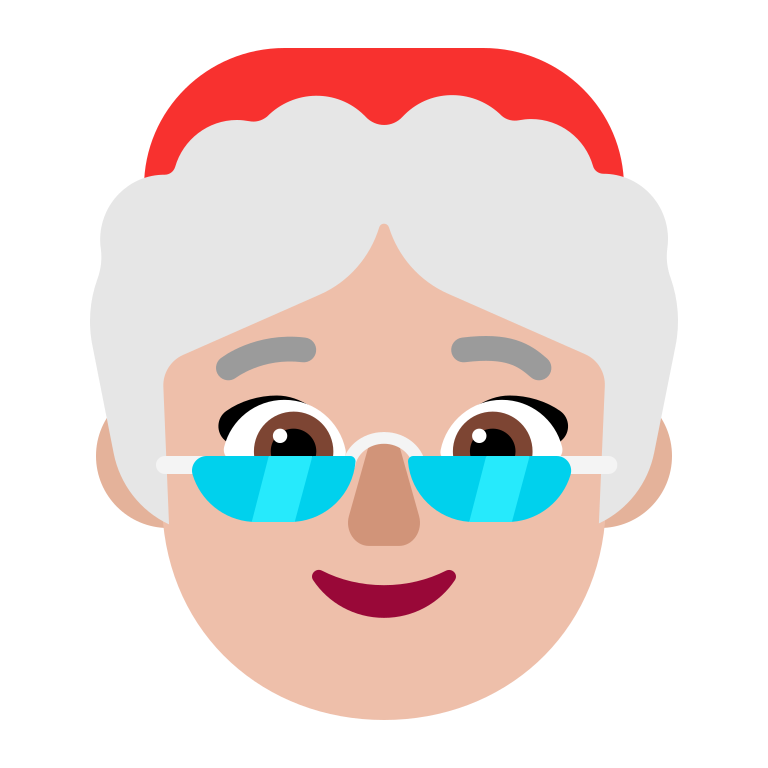
mrs claus flat  light